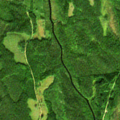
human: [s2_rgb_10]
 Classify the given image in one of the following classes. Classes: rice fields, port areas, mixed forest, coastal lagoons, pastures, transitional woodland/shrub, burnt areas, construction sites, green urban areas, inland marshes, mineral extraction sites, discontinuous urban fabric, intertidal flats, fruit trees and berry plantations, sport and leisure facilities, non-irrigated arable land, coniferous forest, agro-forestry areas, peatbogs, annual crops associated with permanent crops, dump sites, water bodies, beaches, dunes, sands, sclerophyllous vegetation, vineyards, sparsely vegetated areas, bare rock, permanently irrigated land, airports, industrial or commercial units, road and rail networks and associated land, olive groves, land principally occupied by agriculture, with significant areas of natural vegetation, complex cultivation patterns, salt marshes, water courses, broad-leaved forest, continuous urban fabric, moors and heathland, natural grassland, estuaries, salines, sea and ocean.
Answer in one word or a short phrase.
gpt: coniferous forest, mixed forest